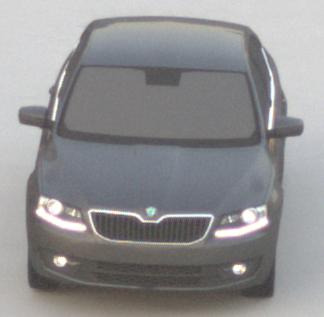
Make: Skoda
Model: Octavia 1.2 TSI
Detailed model: Octavia (III) Limousine
Model produced from: 2013/02
Model produced until: 2015/04
Doors: 5
Color: gray
Road condition: dry road
Daytime: sunrise or sunset
Contrast: low contrast